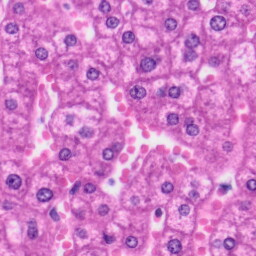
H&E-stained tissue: Liver